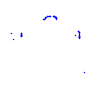
Particle: kaon